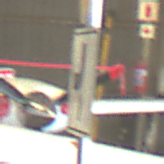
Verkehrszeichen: VerlaufVorfahrtsstrasse7
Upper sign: VorfahrtGewaehren
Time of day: Midday
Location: Indoor (Urban)
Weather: NotSpecified
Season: NotSpecified
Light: Natural